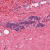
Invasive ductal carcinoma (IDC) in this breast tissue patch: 0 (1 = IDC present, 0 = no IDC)